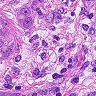
Metastatic tissue present: yes